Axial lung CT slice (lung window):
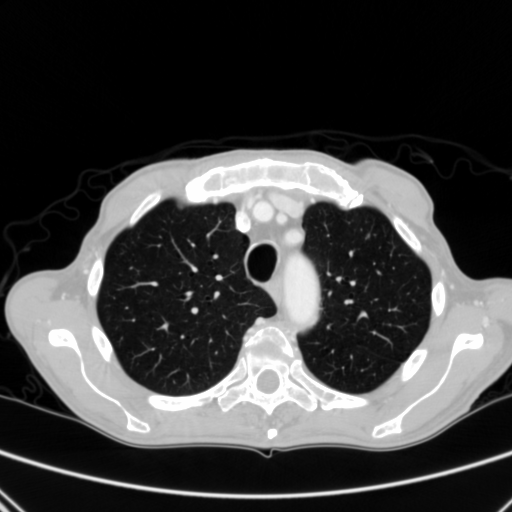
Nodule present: no